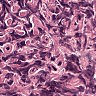
Metastatic tissue present: no